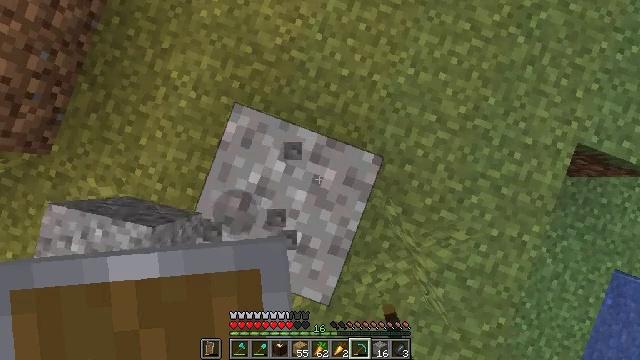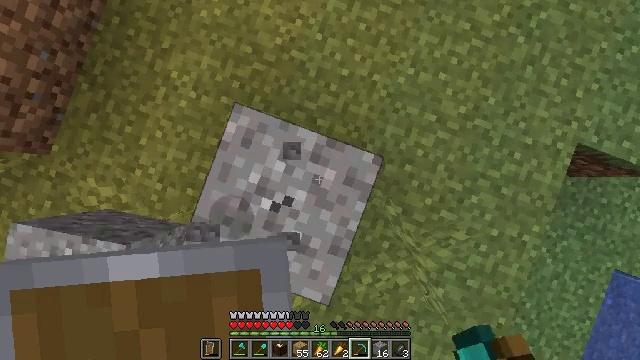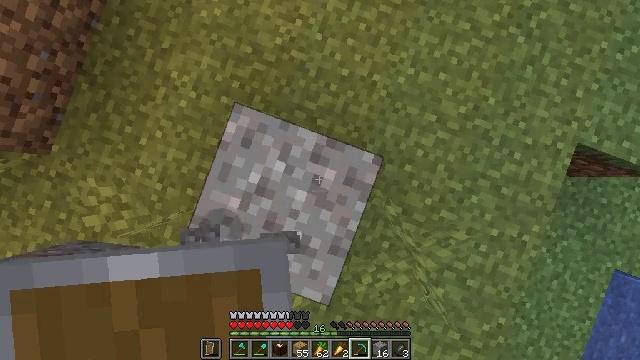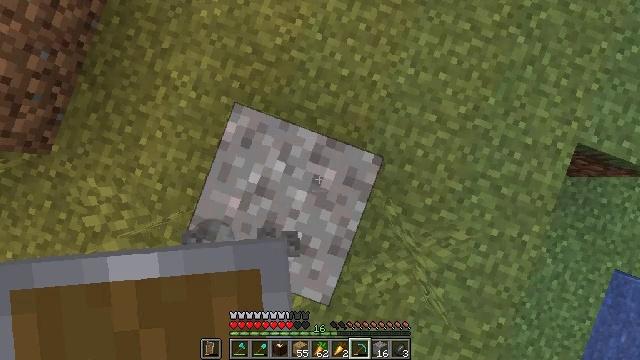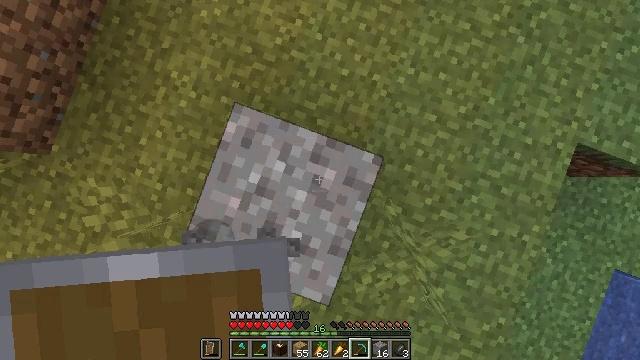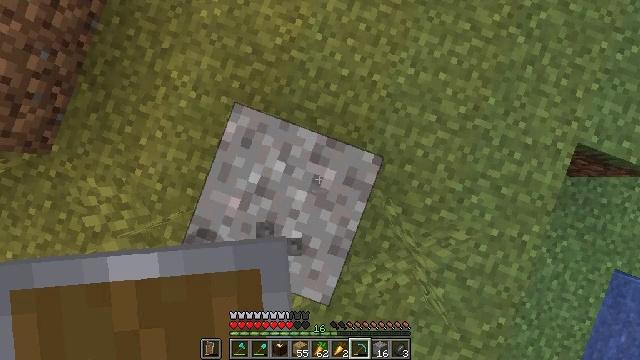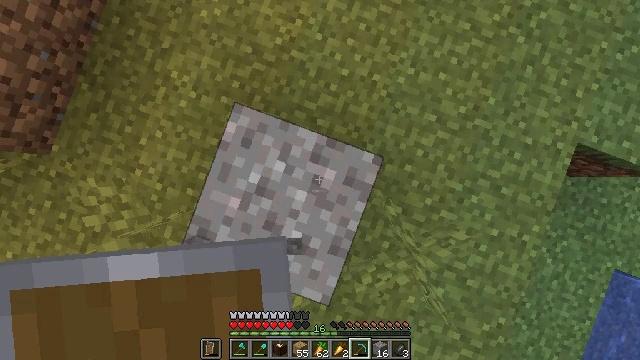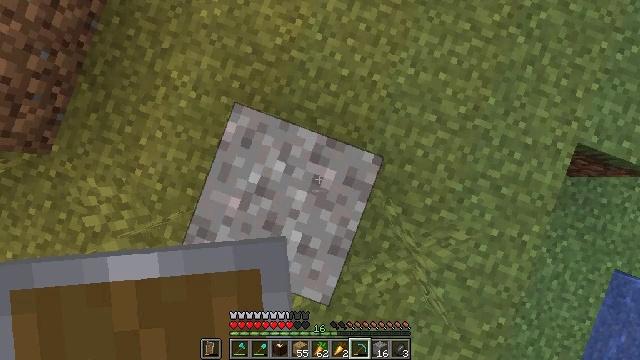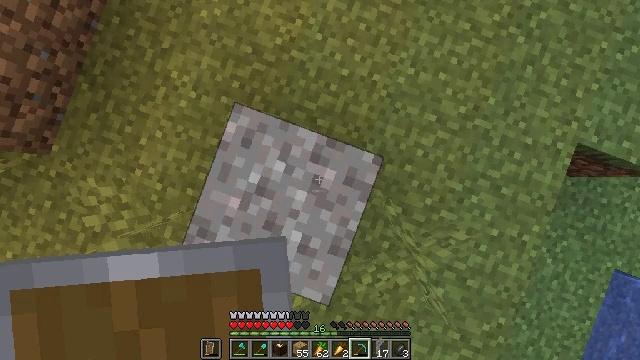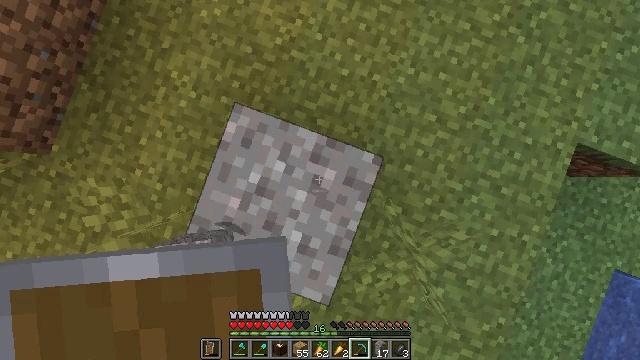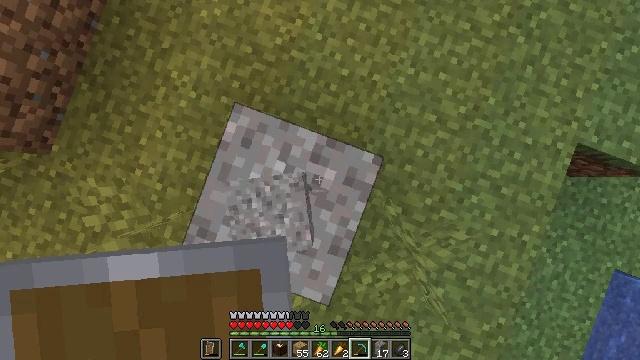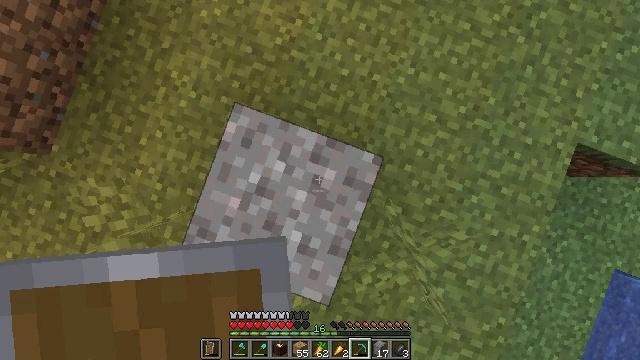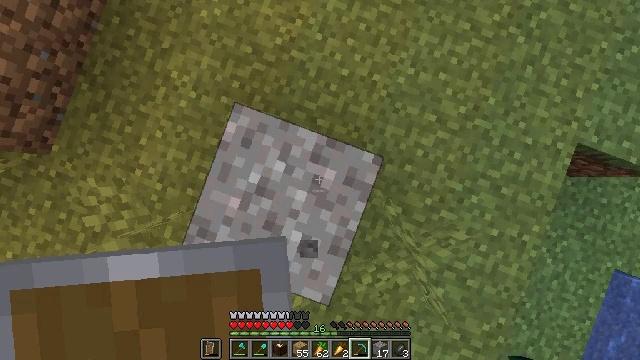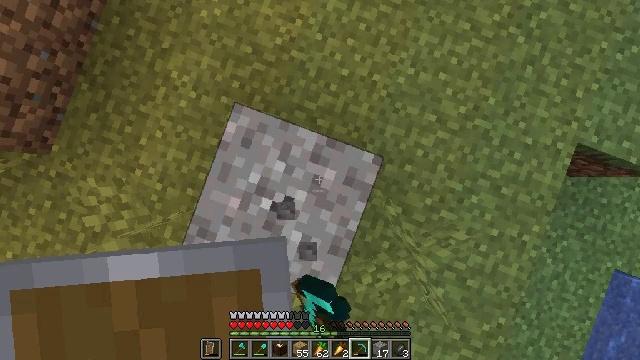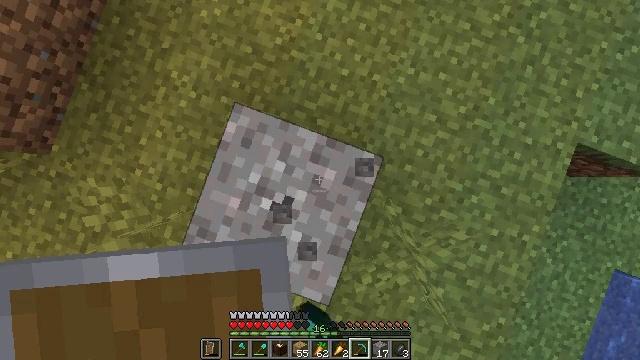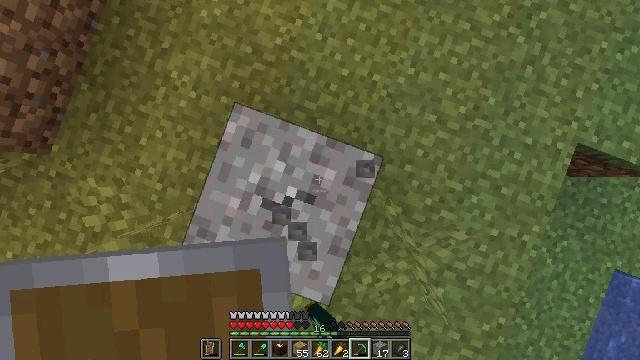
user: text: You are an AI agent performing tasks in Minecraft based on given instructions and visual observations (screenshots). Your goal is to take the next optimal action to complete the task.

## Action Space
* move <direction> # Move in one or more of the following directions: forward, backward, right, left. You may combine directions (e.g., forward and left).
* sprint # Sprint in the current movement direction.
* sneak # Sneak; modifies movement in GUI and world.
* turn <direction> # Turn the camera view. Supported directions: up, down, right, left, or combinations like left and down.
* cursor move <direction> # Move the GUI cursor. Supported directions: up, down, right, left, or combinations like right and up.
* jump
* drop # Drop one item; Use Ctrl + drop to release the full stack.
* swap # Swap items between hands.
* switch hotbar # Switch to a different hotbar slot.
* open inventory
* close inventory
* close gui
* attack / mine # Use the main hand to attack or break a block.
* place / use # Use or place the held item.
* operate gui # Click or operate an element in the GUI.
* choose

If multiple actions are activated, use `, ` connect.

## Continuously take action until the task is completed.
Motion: motion action
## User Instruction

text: Gather gravel by digging.
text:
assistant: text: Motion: attack / mine
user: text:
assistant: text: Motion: no_op
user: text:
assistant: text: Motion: no_op
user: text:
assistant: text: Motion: no_op
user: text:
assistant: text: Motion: no_op
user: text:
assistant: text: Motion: no_op
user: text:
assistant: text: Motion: no_op
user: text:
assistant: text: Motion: no_op
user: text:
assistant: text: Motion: no_op
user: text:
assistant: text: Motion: no_op
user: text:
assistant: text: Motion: no_op
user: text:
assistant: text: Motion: attack / mine
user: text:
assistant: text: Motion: attack / mine
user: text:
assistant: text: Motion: attack / mine
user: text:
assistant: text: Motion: attack / mine
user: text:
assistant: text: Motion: attack / mine
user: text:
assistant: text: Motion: attack / mine
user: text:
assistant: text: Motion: attack / mine
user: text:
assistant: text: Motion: attack / mine
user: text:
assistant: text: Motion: attack / mine
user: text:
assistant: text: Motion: attack / mine
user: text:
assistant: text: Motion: attack / mine
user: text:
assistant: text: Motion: attack / mine
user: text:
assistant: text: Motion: attack / mine
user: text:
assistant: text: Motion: attack / mine
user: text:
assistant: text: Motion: attack / mine
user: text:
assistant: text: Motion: attack / mine
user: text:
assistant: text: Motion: attack / mine
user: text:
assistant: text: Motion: attack / mine
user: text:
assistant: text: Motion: attack / mine